Field crop: maize
Growth stage: 1
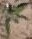
Species: atriplex